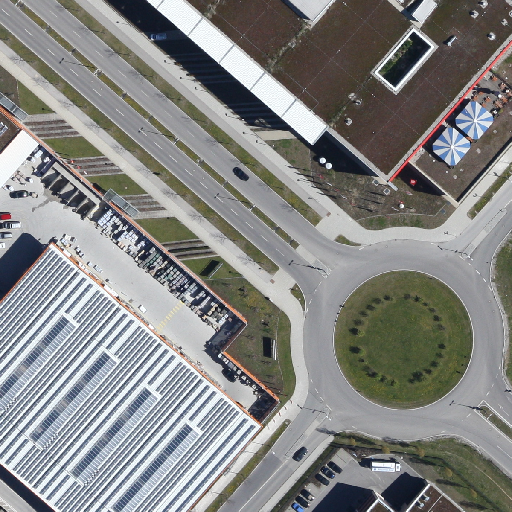
Referring expression: car in the parking area